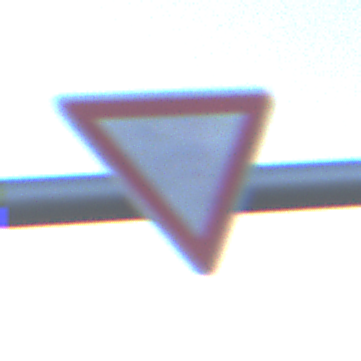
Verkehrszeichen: VorfahrtGewaehren
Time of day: Dawn
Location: Outdoor (Nature)
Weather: Clear
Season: NotSpecified
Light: Natural